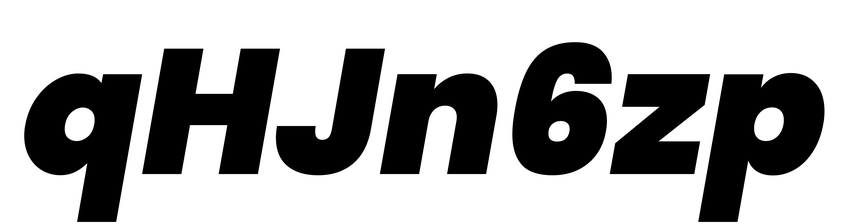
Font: Poppins-BlackItalic